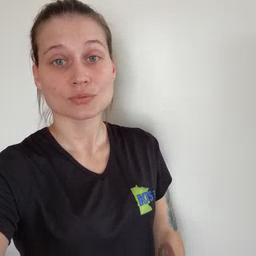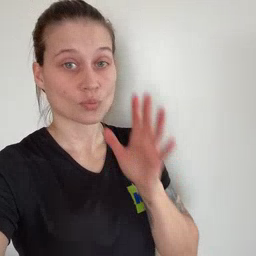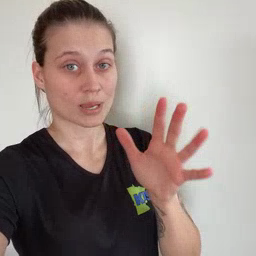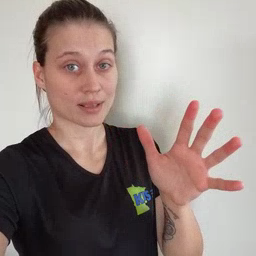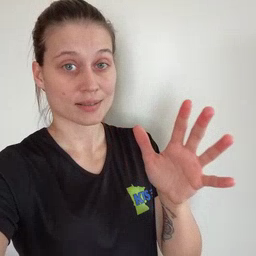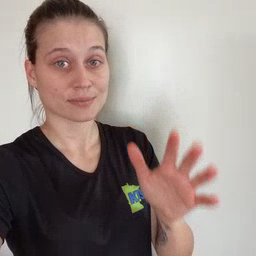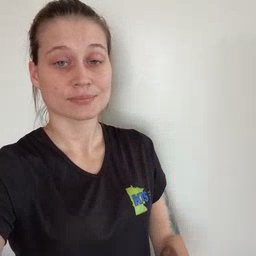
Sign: grandma